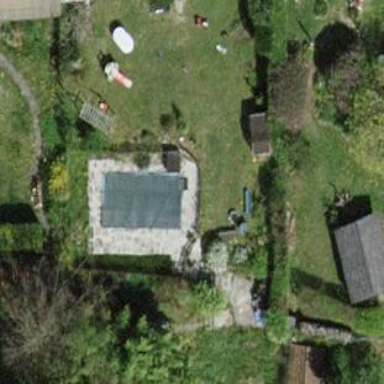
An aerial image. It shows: Garden surrounded by fence.